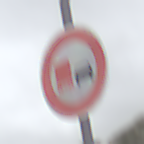
Verkehrszeichen: UeberholverbotKraftfahrzeuge
Umgebung: Outdoor, Nature
Tageszeit: Midday
Wetter: Overcast
Licht: Natural
Jahreszeit: NotSpecified
Kontrast: LowContrast